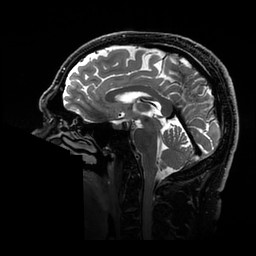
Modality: T2w
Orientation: axial